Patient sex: F
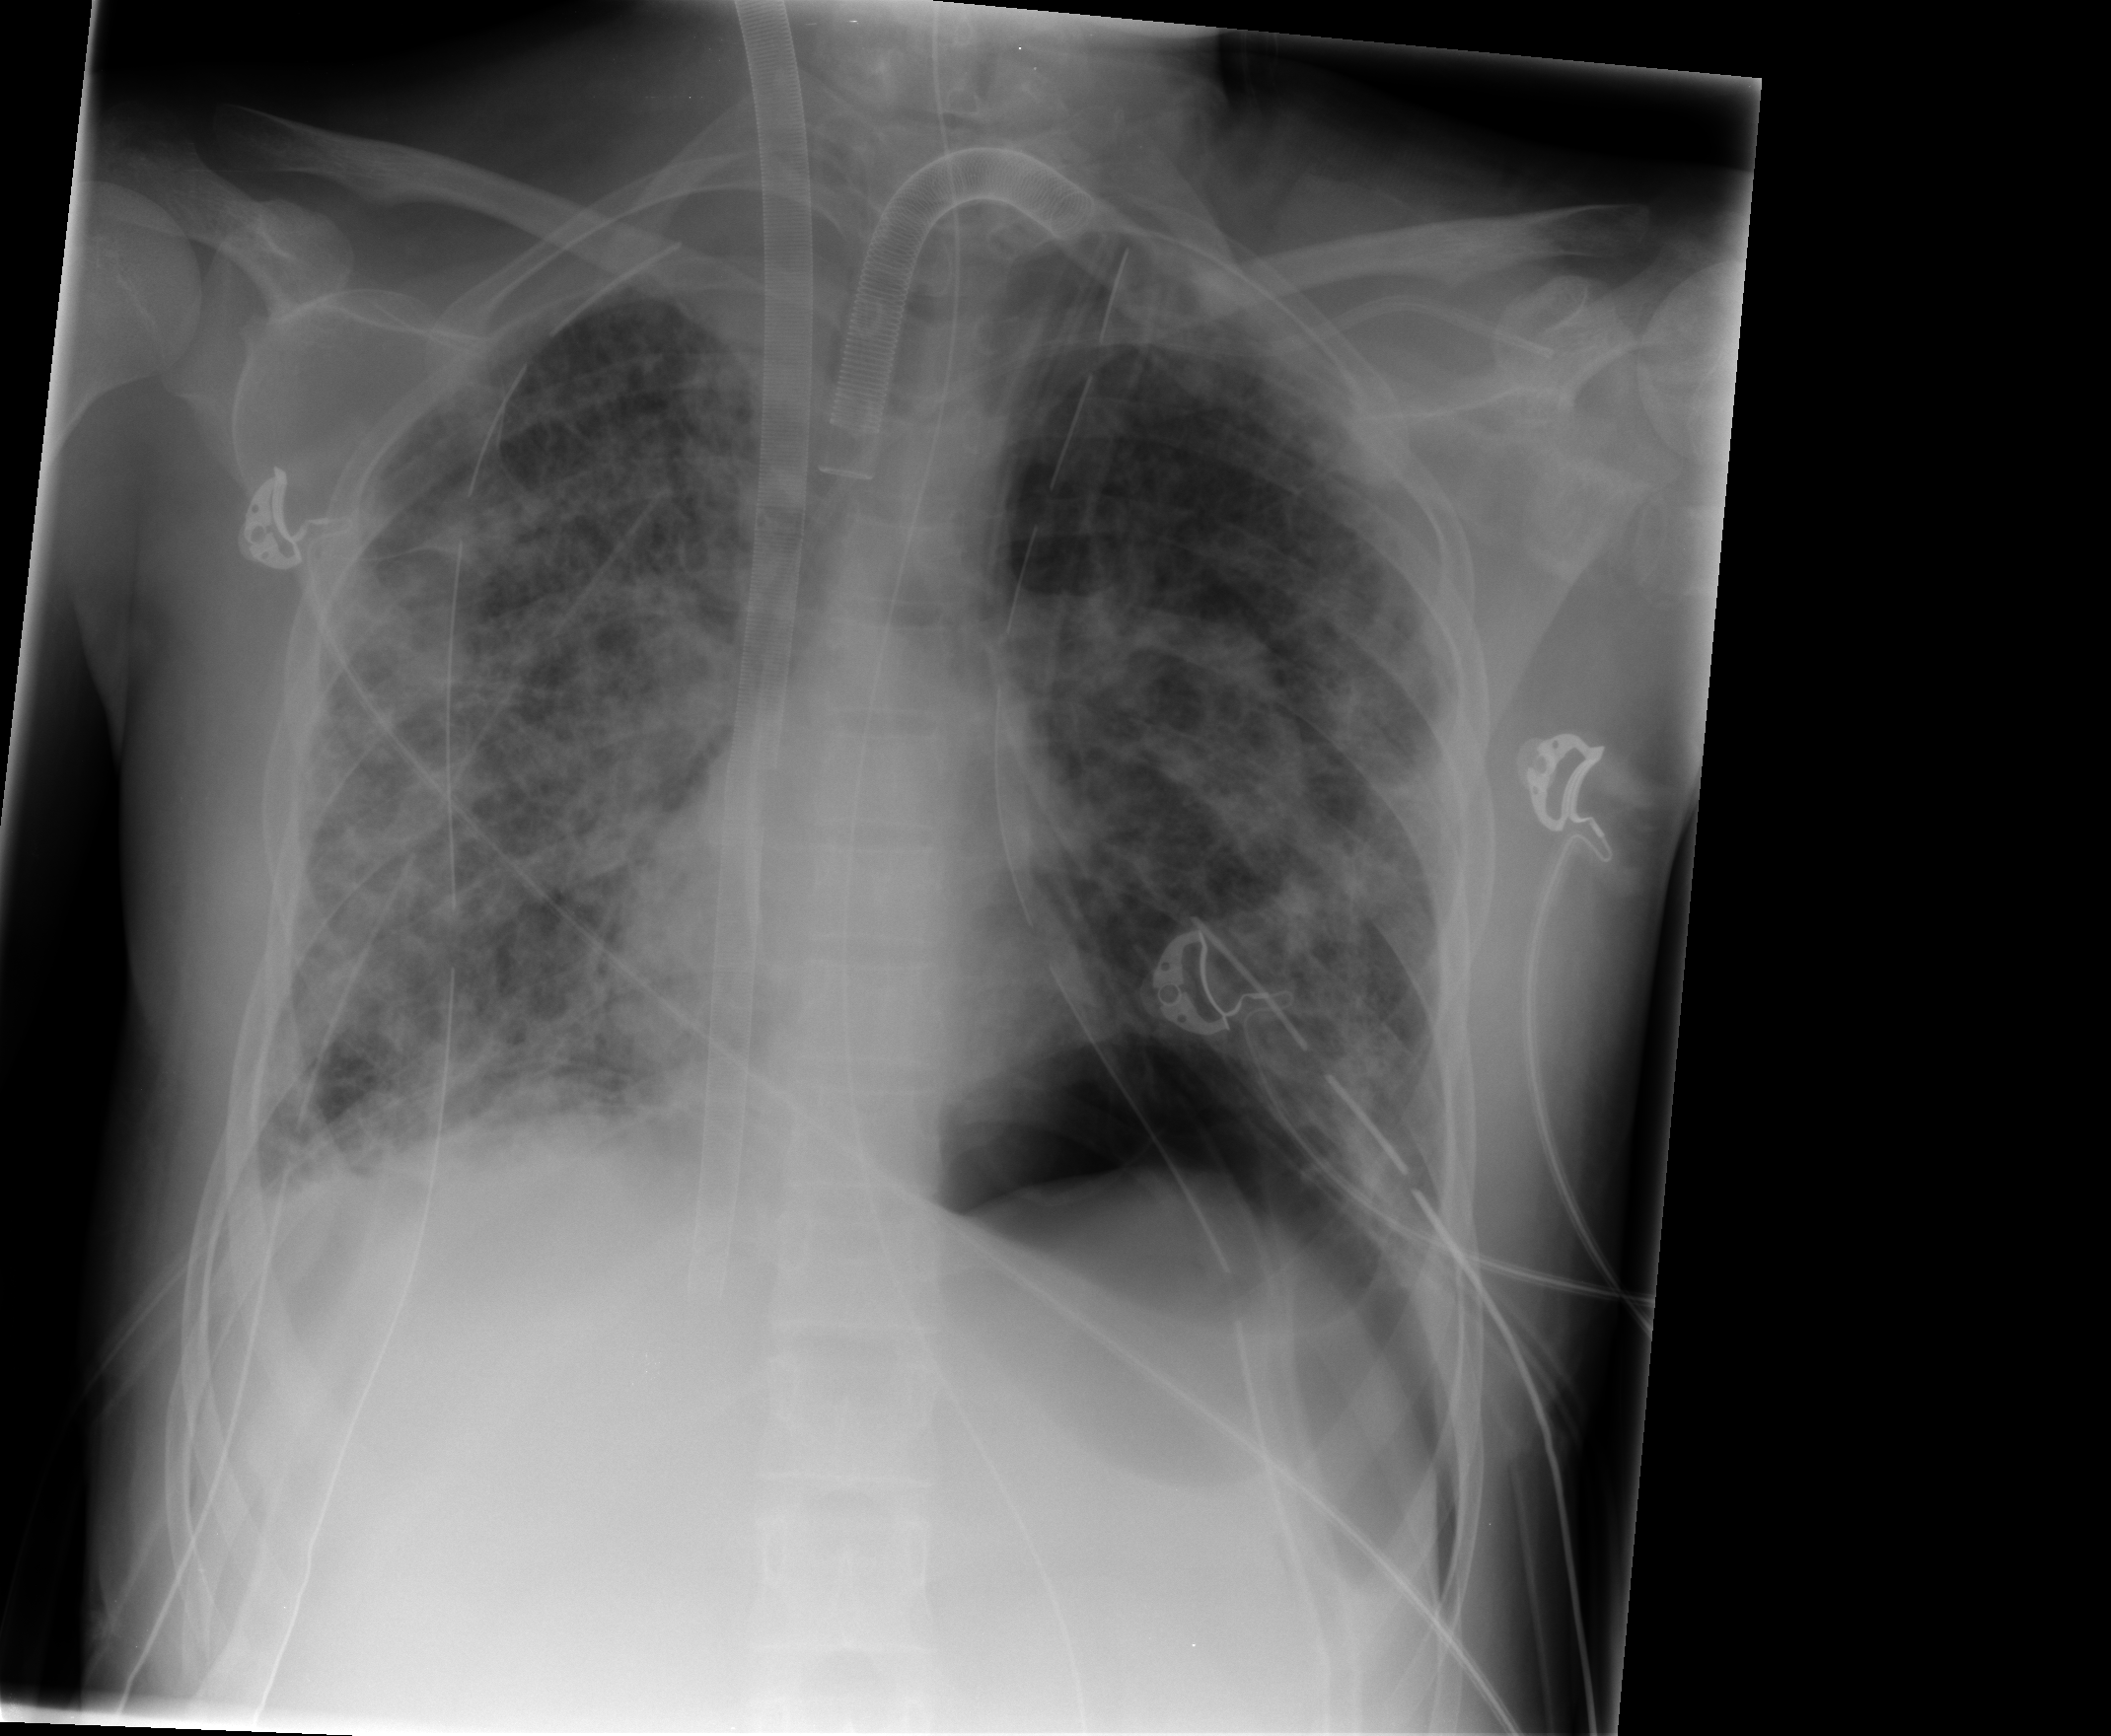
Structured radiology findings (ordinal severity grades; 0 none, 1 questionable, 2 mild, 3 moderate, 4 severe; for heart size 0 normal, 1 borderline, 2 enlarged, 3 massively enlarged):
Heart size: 0
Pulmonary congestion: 3
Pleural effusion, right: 0
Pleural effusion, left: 0
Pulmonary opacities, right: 3
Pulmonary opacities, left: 3
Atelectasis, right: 2
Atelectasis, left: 3